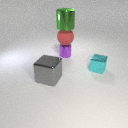
large gray metal cube to the left of small purple metal cylinder